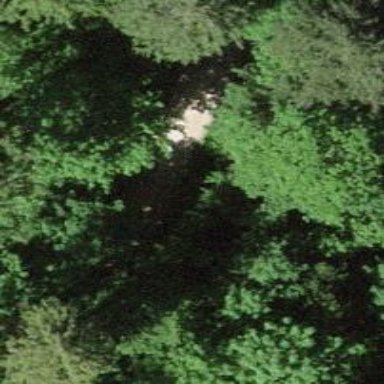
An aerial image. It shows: Unpaved track with grade2 quality type.